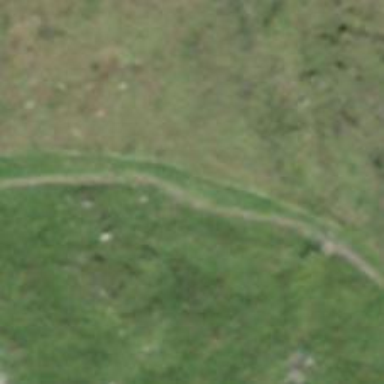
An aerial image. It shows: Unpaved path with excellent trail visibility.